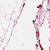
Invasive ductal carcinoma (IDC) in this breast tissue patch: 0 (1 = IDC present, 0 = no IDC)